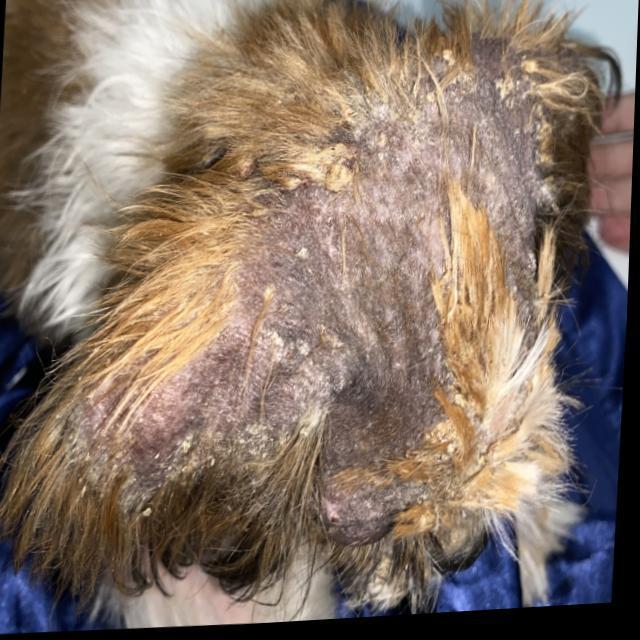
Canine demodicosis (Demodex mange) — caused by Demodex canis mites. Presents with alopecia, follicular papules, pustules, and comedones. Often localized on face and forelimbs.